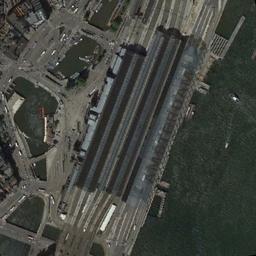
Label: railway_station